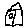
Label: house